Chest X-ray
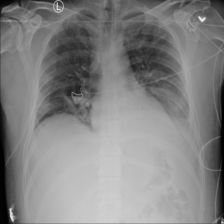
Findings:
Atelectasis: negative
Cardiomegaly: negative
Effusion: negative
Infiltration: negative
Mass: negative
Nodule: negative
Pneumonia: negative
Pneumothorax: negative
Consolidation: negative
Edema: negative
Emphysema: negative
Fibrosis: negative
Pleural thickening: negative
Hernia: negative